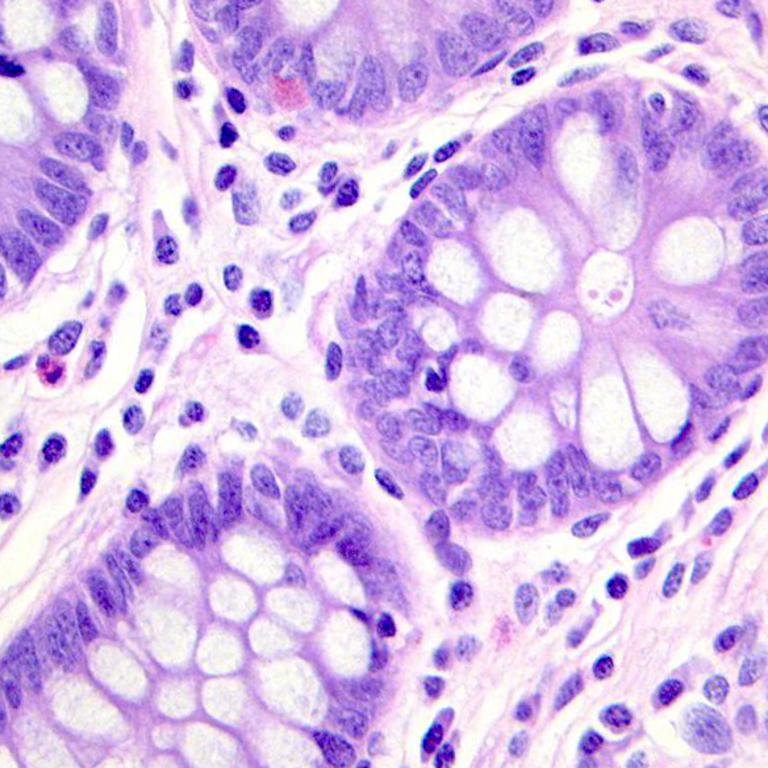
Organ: colon
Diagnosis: benign